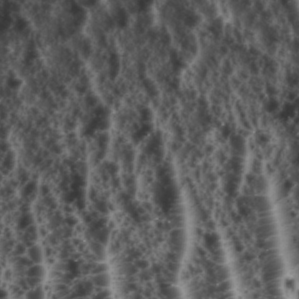
Label: non_frost